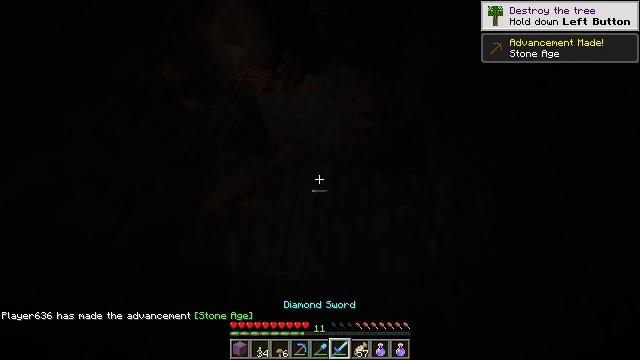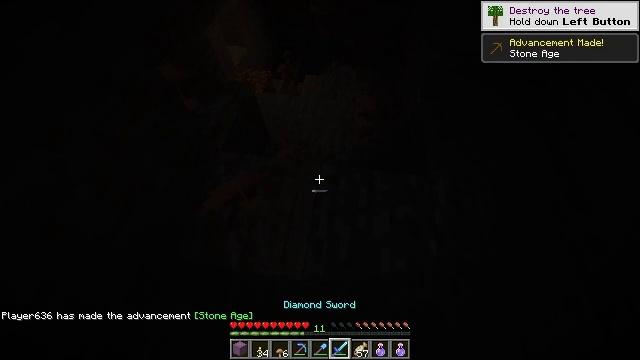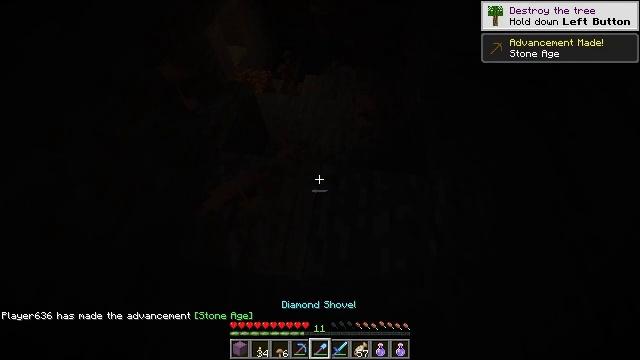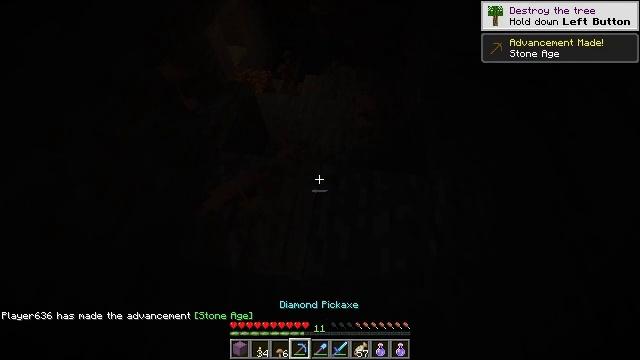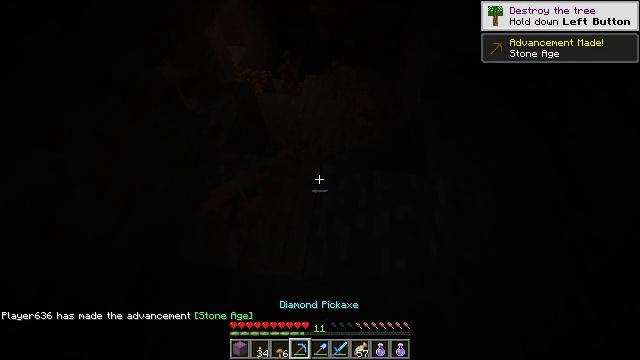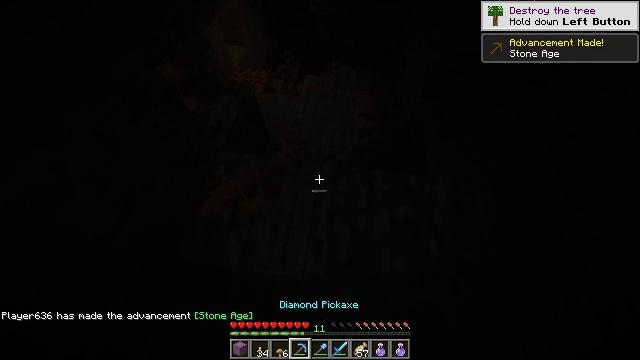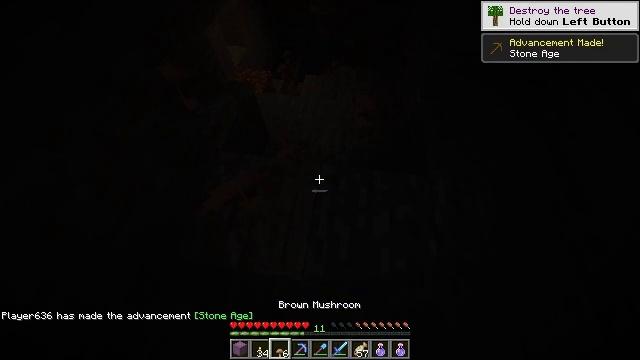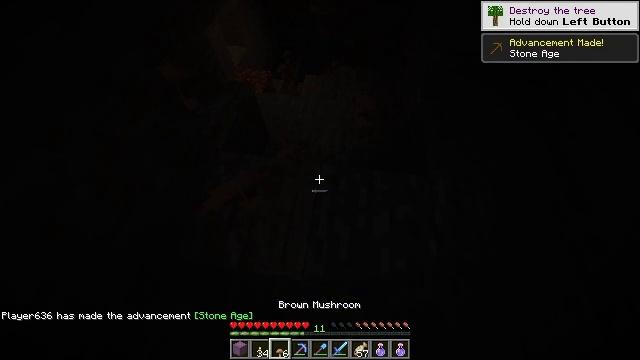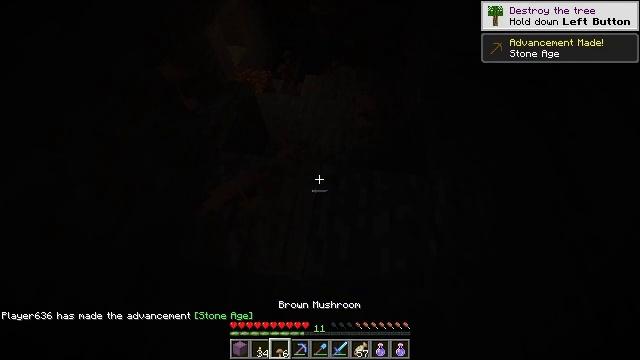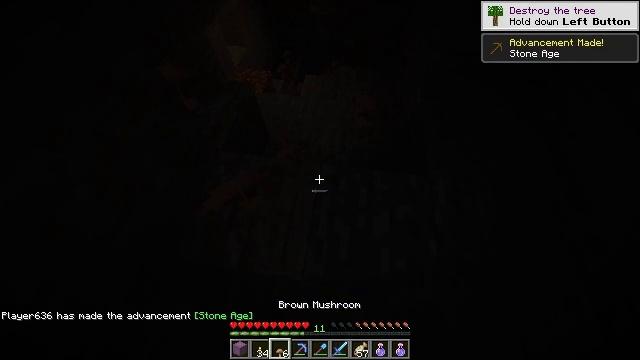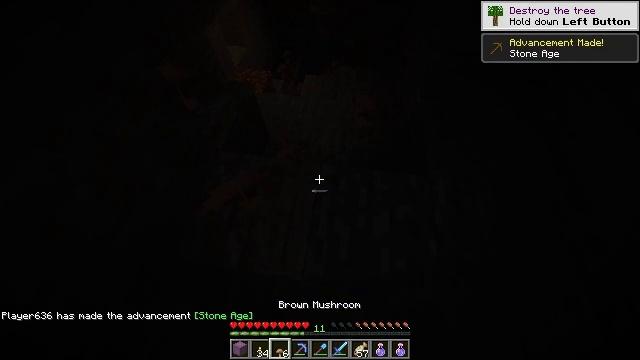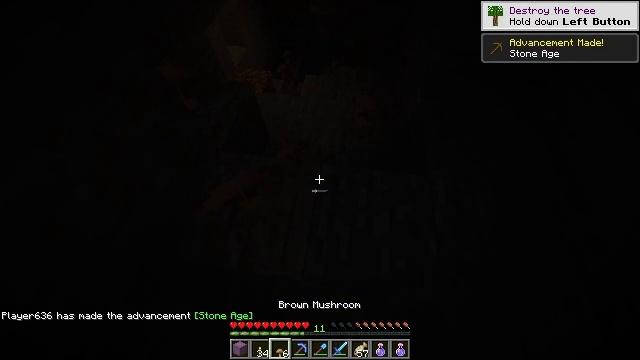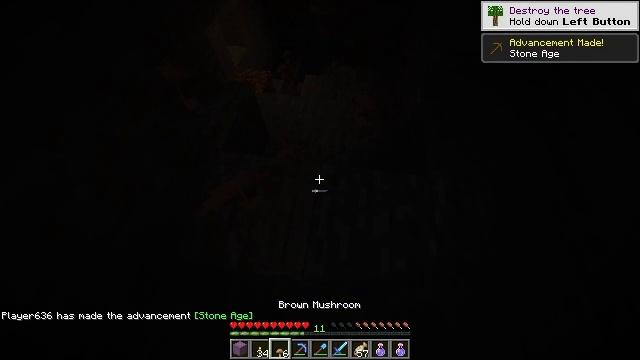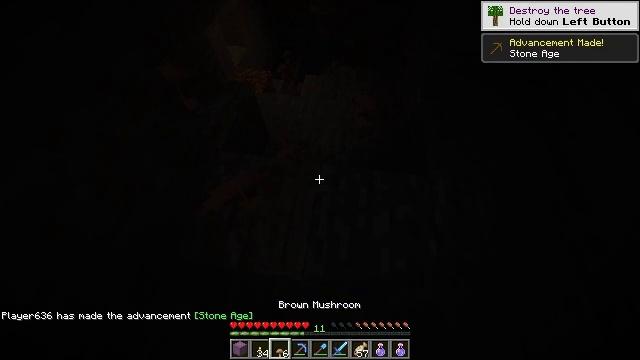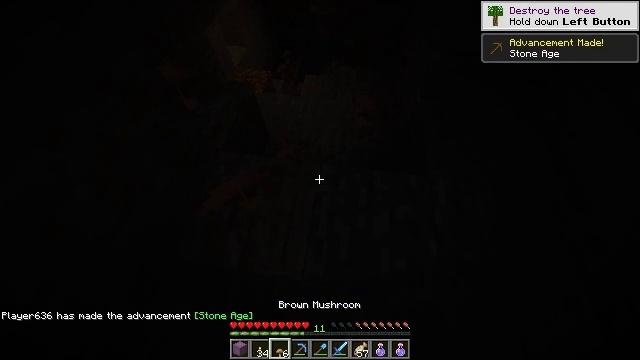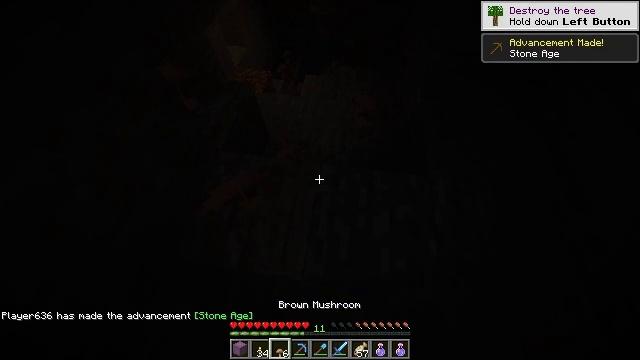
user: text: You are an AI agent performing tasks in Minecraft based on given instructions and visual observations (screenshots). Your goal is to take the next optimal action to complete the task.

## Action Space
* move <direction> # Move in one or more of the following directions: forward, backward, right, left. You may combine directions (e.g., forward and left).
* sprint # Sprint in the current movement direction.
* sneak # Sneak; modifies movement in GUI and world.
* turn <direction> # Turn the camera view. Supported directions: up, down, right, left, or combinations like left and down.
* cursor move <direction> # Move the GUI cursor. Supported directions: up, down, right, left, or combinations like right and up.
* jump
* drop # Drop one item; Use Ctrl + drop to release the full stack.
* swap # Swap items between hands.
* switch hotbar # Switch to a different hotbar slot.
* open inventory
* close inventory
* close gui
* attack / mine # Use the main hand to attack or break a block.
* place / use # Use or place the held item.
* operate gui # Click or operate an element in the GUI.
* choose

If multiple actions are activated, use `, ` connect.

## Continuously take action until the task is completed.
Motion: motion action
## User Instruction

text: Mine the brown mushroom from the ground.
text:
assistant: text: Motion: no_op
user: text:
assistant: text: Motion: no_op
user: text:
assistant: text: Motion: no_op
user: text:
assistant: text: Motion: no_op
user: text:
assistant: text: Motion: no_op
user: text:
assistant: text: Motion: no_op
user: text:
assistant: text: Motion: no_op
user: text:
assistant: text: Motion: no_op
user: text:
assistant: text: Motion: no_op
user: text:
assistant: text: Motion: no_op
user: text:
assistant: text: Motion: no_op
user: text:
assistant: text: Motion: no_op
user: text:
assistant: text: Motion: no_op
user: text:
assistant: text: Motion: no_op
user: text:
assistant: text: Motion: no_op
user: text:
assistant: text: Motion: no_op
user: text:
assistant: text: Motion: no_op
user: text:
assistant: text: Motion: move forward
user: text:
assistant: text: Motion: move forward
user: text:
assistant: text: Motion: move forward
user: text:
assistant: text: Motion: move forward
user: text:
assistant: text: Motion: move forward
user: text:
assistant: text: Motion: move forward
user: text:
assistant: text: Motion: move forward, turn left
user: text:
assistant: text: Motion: move forward, turn left
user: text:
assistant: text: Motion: no_op
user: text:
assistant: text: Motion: no_op
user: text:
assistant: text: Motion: move forward, turn left
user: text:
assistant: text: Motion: move forward, turn left
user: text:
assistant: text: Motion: move forward, turn left